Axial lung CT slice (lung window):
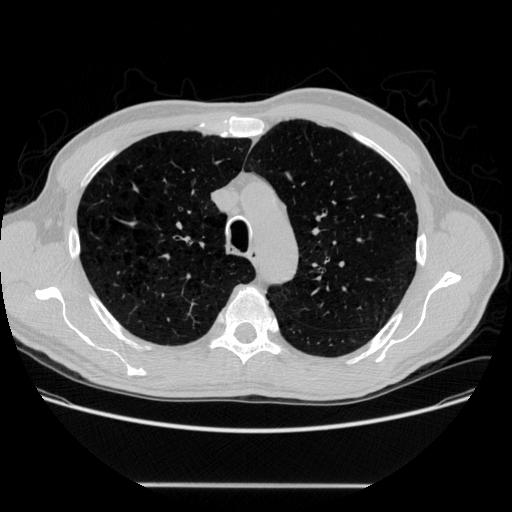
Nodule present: no